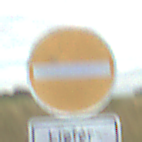
Verkehrszeichen: VerbotDerEinfahrt
Zusatzzeichen unten: BesondereFahrzeugeUndTransportgueter5
Umgebung: Outdoor, RoadRail
Tageszeit: SunriseSunset
Wetter: PartlyCloudy
Licht: Natural
Jahreszeit: NotSpecified
Kontrast: MediumContrast